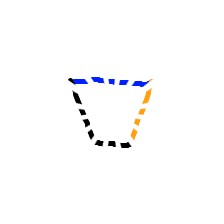
Shape: trapezoid